Question: I have a view controller that has a map view and a second view under the a tab bar. How do I go about updating the second view when I press buttons on the tab bar?
I tried:
'''
LocationNotesViewController lnvc = new LocationNotesViewController();
lnvc.View.Frame = MainPageTabBarView.Frame;
MainPageTabBarView = lnvc.View;
'''
Nothing happens...the view doesn't update.

I want to update the second view with different things when a user clicks on the tabbar...
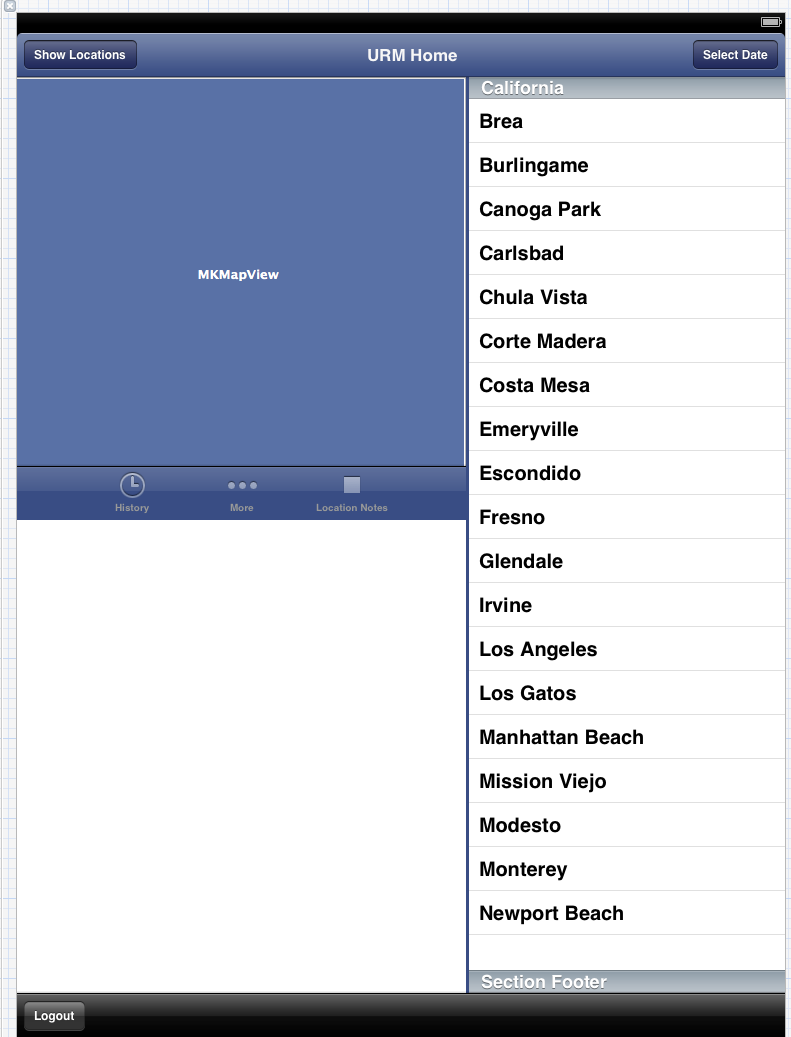
Answer: To switch UIViewControllers use this piece of code:
'''
UIViewController *viewController =
[self.storyboard instantiateViewControllerWithIdentifier:@"4"];
[self presentViewController:a animated:YES completion:nil];
'''